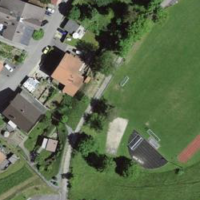
EUNIS habitat code: 55
Species observed at this site:
Primula veris
Galeopsis tetrahit